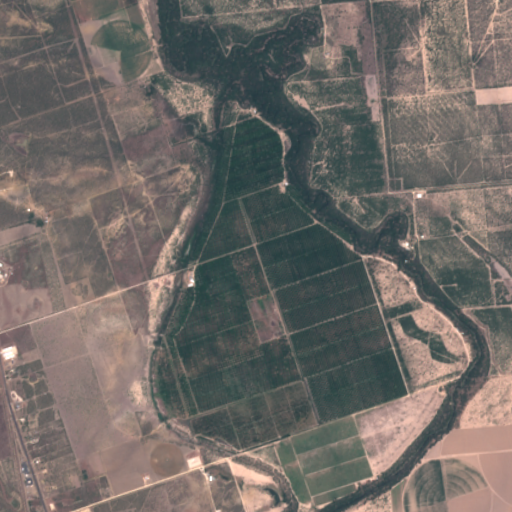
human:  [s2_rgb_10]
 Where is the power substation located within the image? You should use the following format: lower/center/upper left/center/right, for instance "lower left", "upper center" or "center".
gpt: The power substation is located in the lower center of the image.
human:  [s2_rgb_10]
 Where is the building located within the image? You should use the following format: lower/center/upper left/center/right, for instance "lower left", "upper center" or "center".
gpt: The building is located in the lower center of the image.
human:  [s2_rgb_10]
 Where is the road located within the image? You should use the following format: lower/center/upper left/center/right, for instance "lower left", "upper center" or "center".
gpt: There is no road in the image.